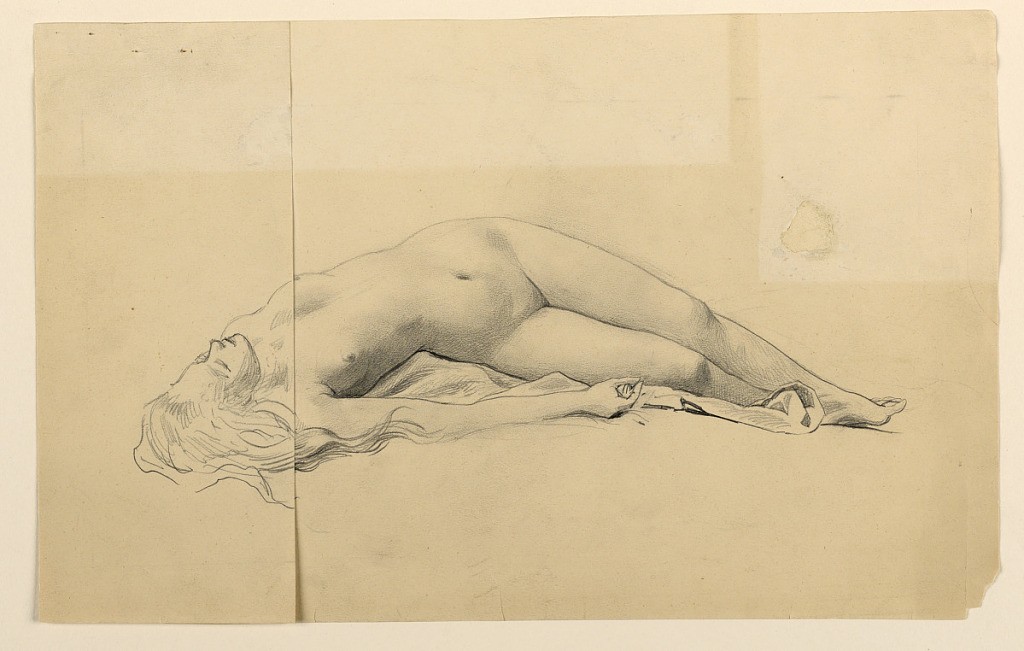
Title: Female Nude
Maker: James Wells Champney, American, 1843–1903
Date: ca. 1890
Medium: Graphite on paper
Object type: Drawing
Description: Nude female figure lying on back, head to left of composition and seen in foreshortening, with right arm brought across in front of body. Above, paper pasted to drawing, with sketch of head in less foreshortened position.